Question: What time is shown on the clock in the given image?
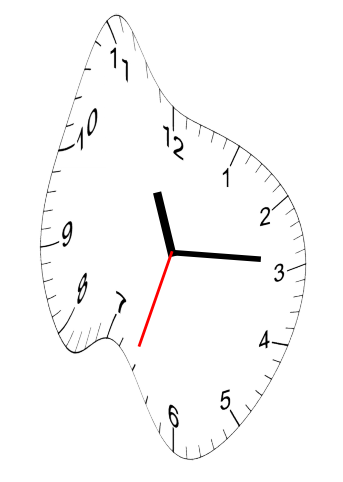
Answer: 11:14:33